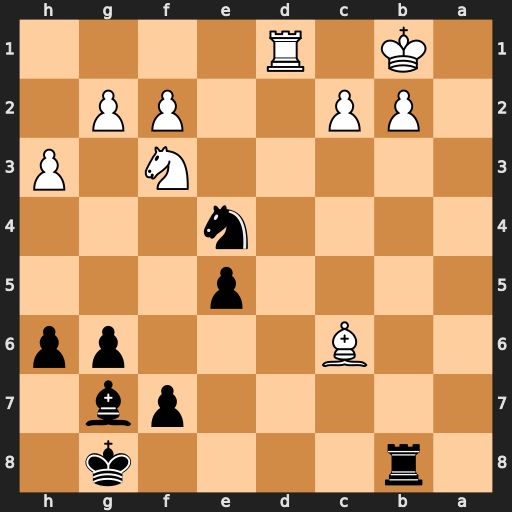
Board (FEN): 1r4k1/5pb1/2B3pp/4p3/4n3/5N1P/1PP2PP1/1K1R4
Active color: b
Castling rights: -
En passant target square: -
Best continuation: Nc3+ Kc1 Nxd1